Question: Some of application Installation wizard's are in full screen. like below one. This look say "I am a big Program".

But winform setup installation is like a form only. how can i get like the above installation wizard.
Is possible in Visual Studio 2010.
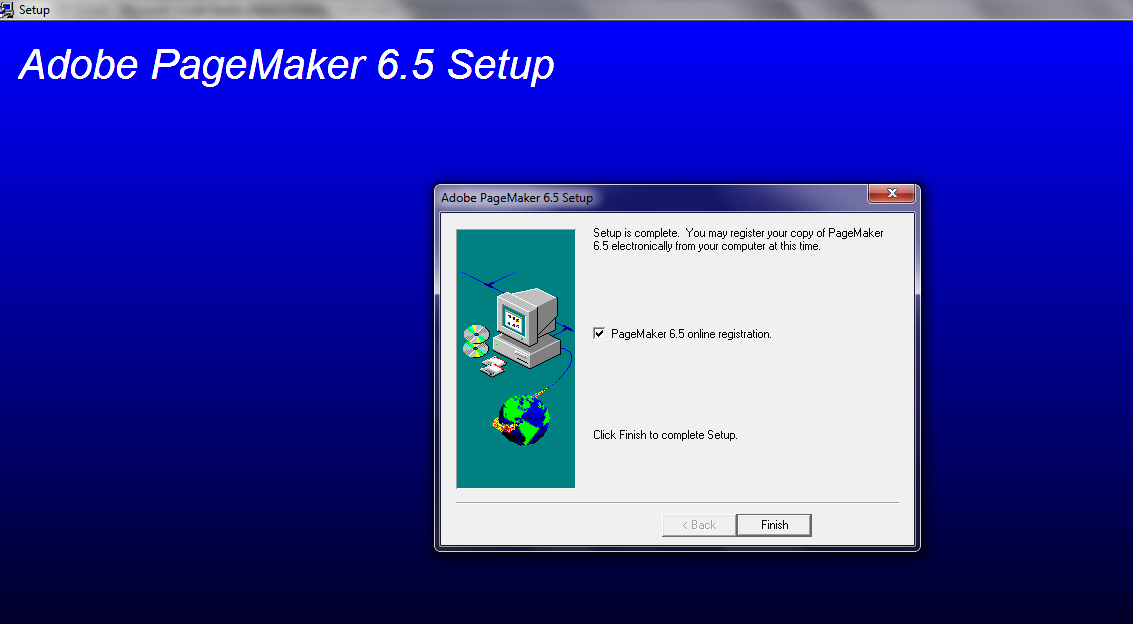
Answer: Advanced Installer supports something like this: <URL>
I don't know if there are other tools which support it, but you can check them out:
<URL>
Another solution is to write your own custom action which shows the background images.